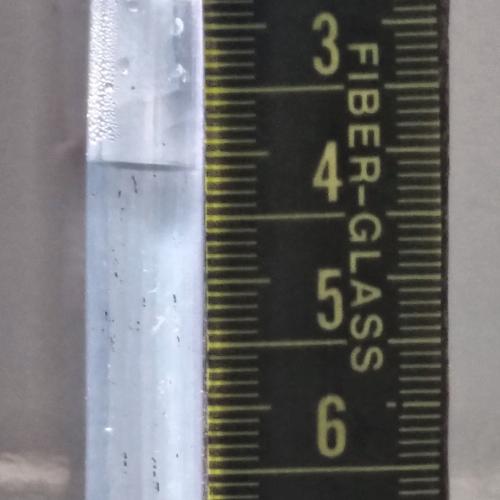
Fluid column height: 4.1 cm